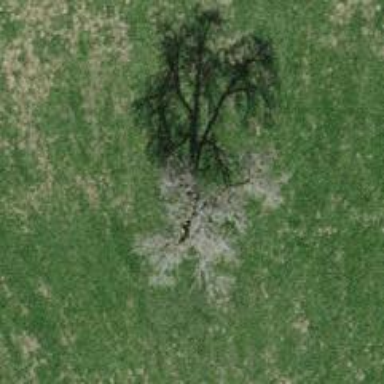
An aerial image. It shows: Deciduous tree with lush green leaves.